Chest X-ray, AP view. Patient: 52 years old, sex F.
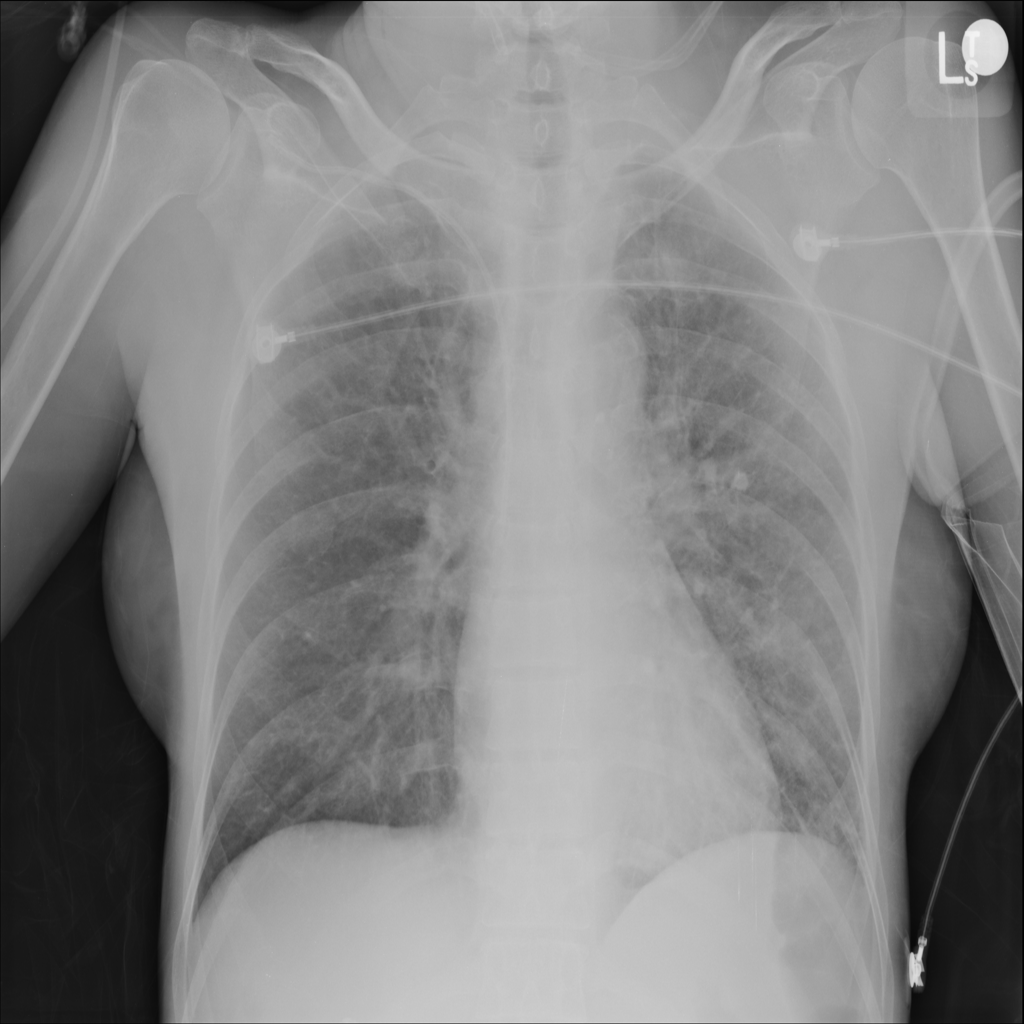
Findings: No Finding